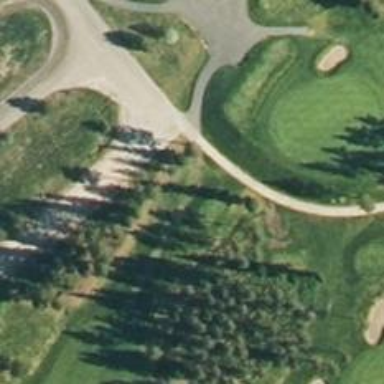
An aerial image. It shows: Pathway for golfing.